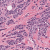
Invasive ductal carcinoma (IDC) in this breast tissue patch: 1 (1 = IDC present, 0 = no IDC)